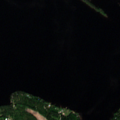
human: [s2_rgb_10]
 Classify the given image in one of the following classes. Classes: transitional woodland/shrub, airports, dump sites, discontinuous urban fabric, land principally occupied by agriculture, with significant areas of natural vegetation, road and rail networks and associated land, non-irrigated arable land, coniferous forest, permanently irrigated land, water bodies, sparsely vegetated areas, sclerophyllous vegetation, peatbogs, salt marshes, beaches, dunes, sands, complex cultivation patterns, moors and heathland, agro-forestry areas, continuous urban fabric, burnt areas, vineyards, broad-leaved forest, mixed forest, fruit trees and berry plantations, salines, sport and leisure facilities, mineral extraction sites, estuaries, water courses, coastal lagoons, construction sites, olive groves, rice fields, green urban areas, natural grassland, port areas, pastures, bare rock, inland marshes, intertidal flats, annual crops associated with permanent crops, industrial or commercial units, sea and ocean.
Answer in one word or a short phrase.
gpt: coniferous forest, mixed forest, water bodies